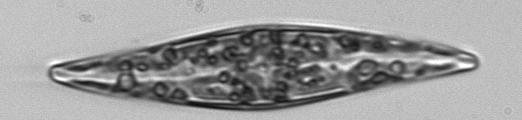
Label: Pleurosigma